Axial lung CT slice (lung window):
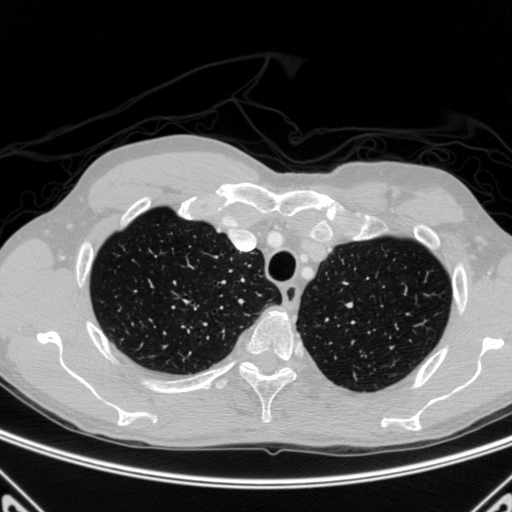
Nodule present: no